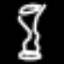
Label: hourglass